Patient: sex F, age 58
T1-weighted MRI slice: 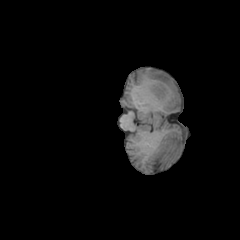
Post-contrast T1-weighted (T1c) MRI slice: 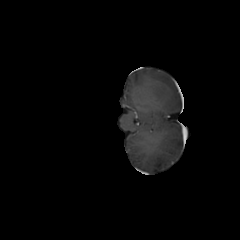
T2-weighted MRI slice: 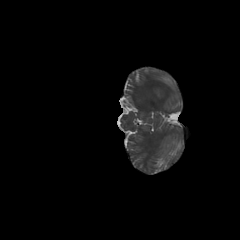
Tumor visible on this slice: no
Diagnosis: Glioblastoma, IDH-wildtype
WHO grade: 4